Question:
I have tested simple moving average cross strategy with some modification. Instead of using crossover(fastEMA, slowEMA), I used fastEMA > slowEMA. When I add the strategy to the chart, strategy exits at the same entry point and the same entry bar. How can solve this problem?
Here is my code:
'''
//@version=4
strategy("My Strategy", overlay=true)
fastEMA = ema(close, 14)
slowEMA = ema(close, 28)
longCondition = sma(close, 14) > sma(close, 28) // crossover(fastEMA, slowEMA)
if (longCondition)
entry = close
strategy.entry("My Long Entry Id", strategy.long)
strategy.exit("Exit long", from_entry="My Long Entry Id", limit=entry+atr(14)*3, stop=entry-atr(14)*2)
'''
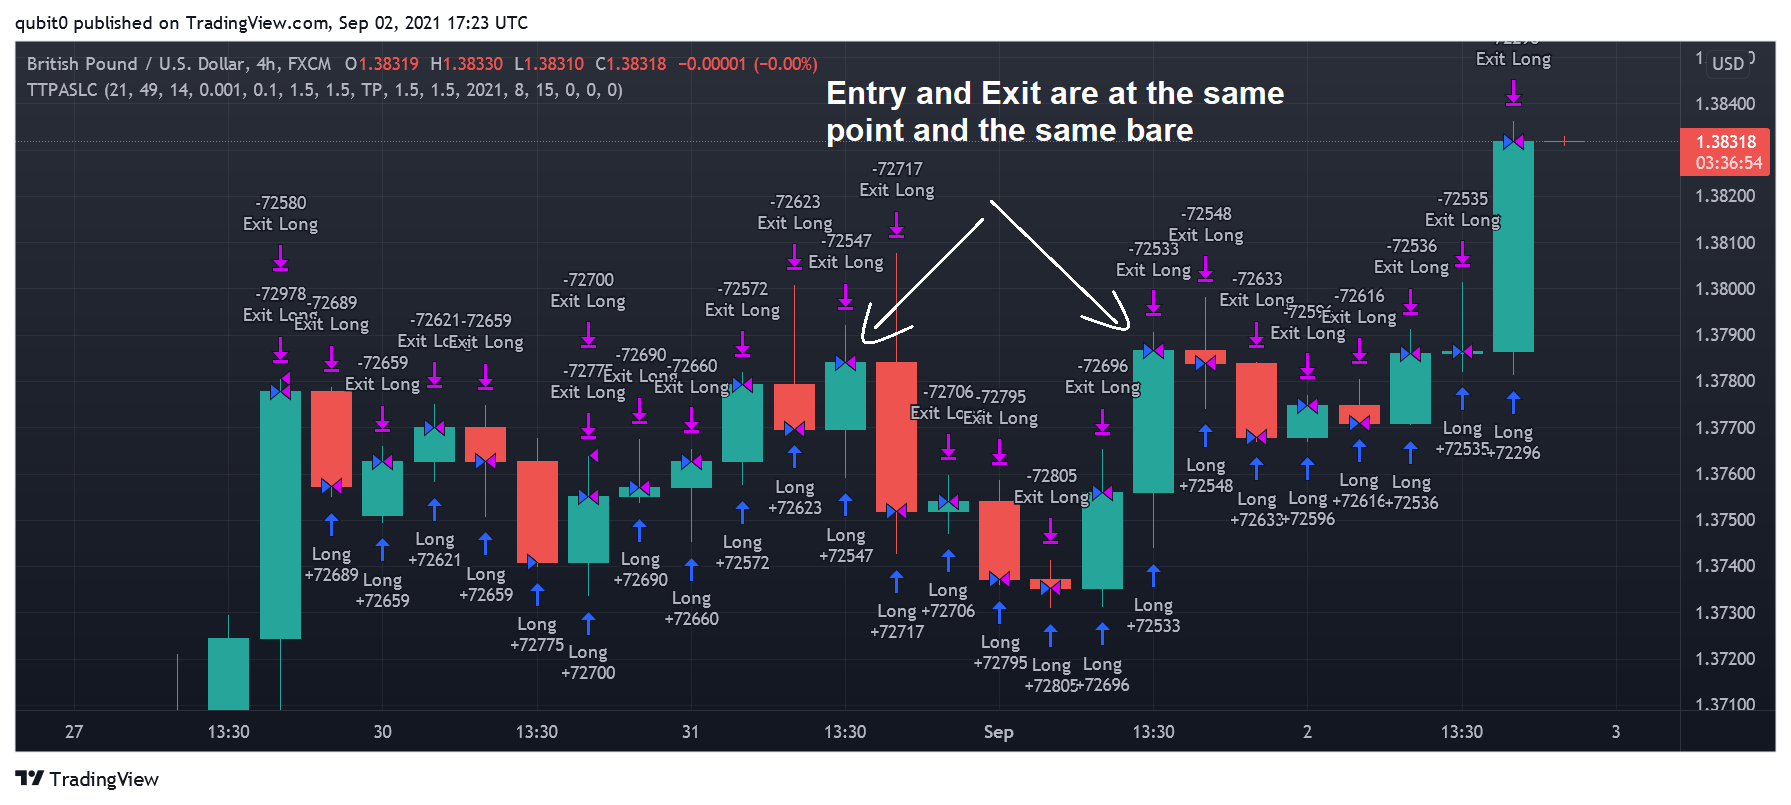
Answer: You can use this script instead.
'''
//@version=4
strategy("My Strategy", overlay=true)
longCondition = sma(close, 14) > sma(close, 28)
if longCondition
strategy.entry("long", strategy.long)
atr14 = atr(14)
float longEntry = na
float longSL = na
float longTP = na
longEntry := longCondition ? close : longEntry[1]
longSL := longCondition ? close - atr14*2 : longSL[1]
longTP := longCondition ? close + atr14*3 : longTP[1]
strategy.exit("tp or sl", "long", limit=longTP, stop=longSL)
'''